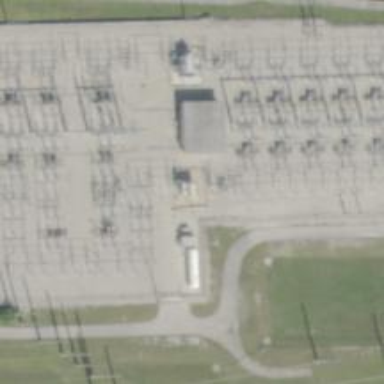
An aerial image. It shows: Switch for power supply.